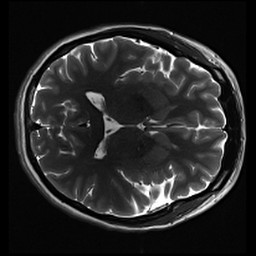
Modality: inplaneT2
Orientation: axial